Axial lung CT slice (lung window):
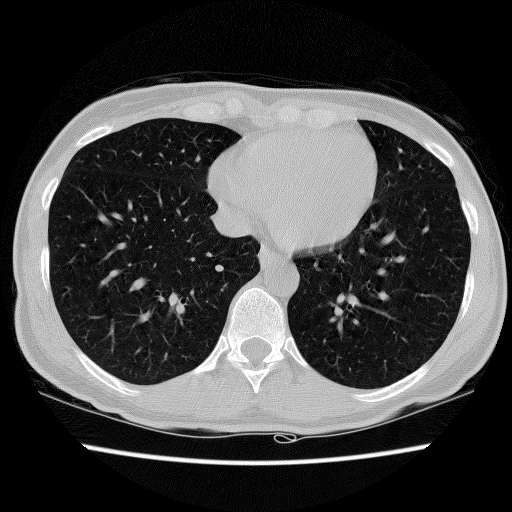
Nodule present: no